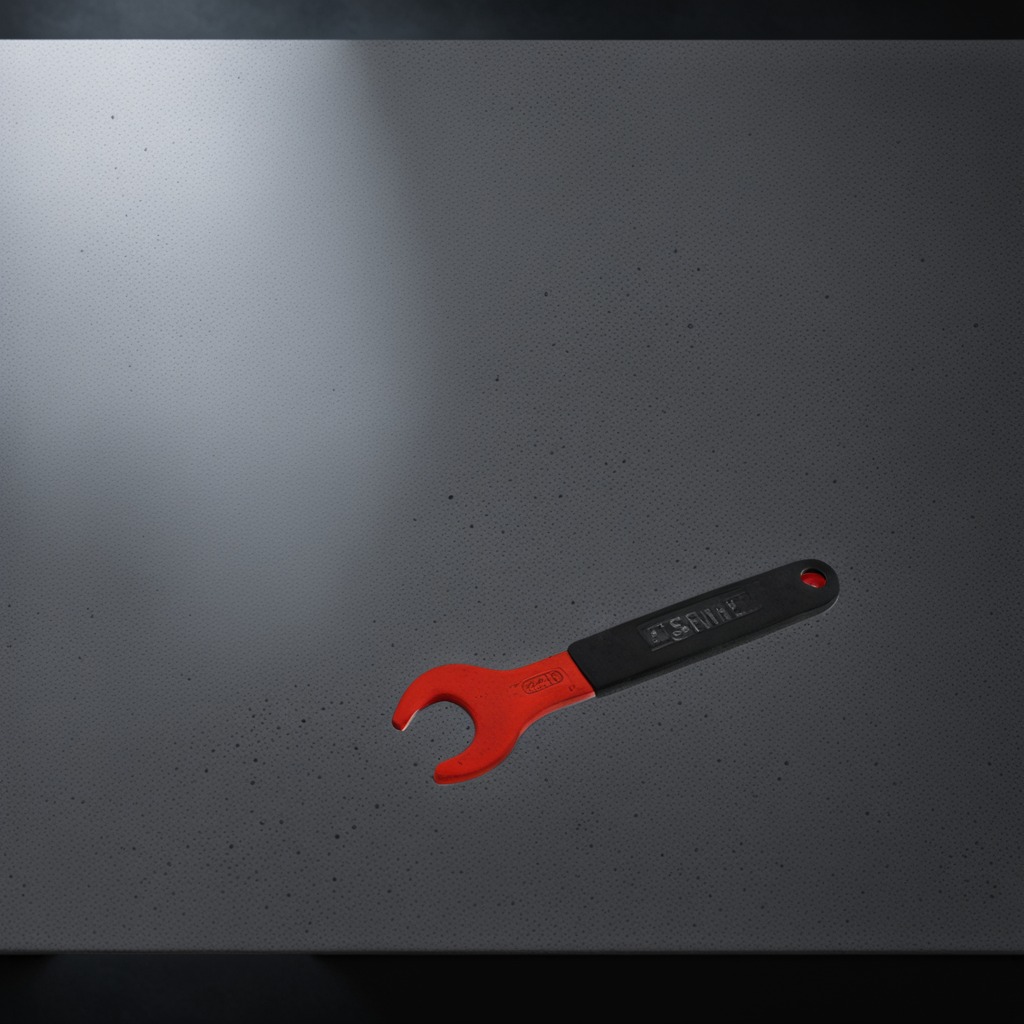
An wrench is lying on a clean granite table inside a workshop at night dim ambient light soft shadows worn but